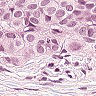
Metastatic tissue present: yes